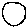
Label: circle